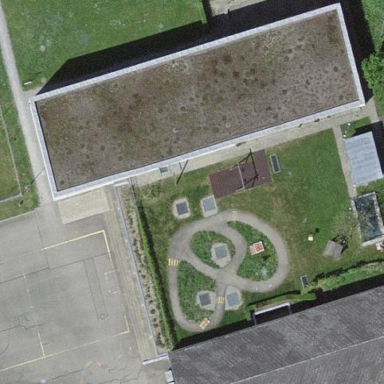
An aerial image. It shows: School building.